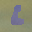
Label: 6